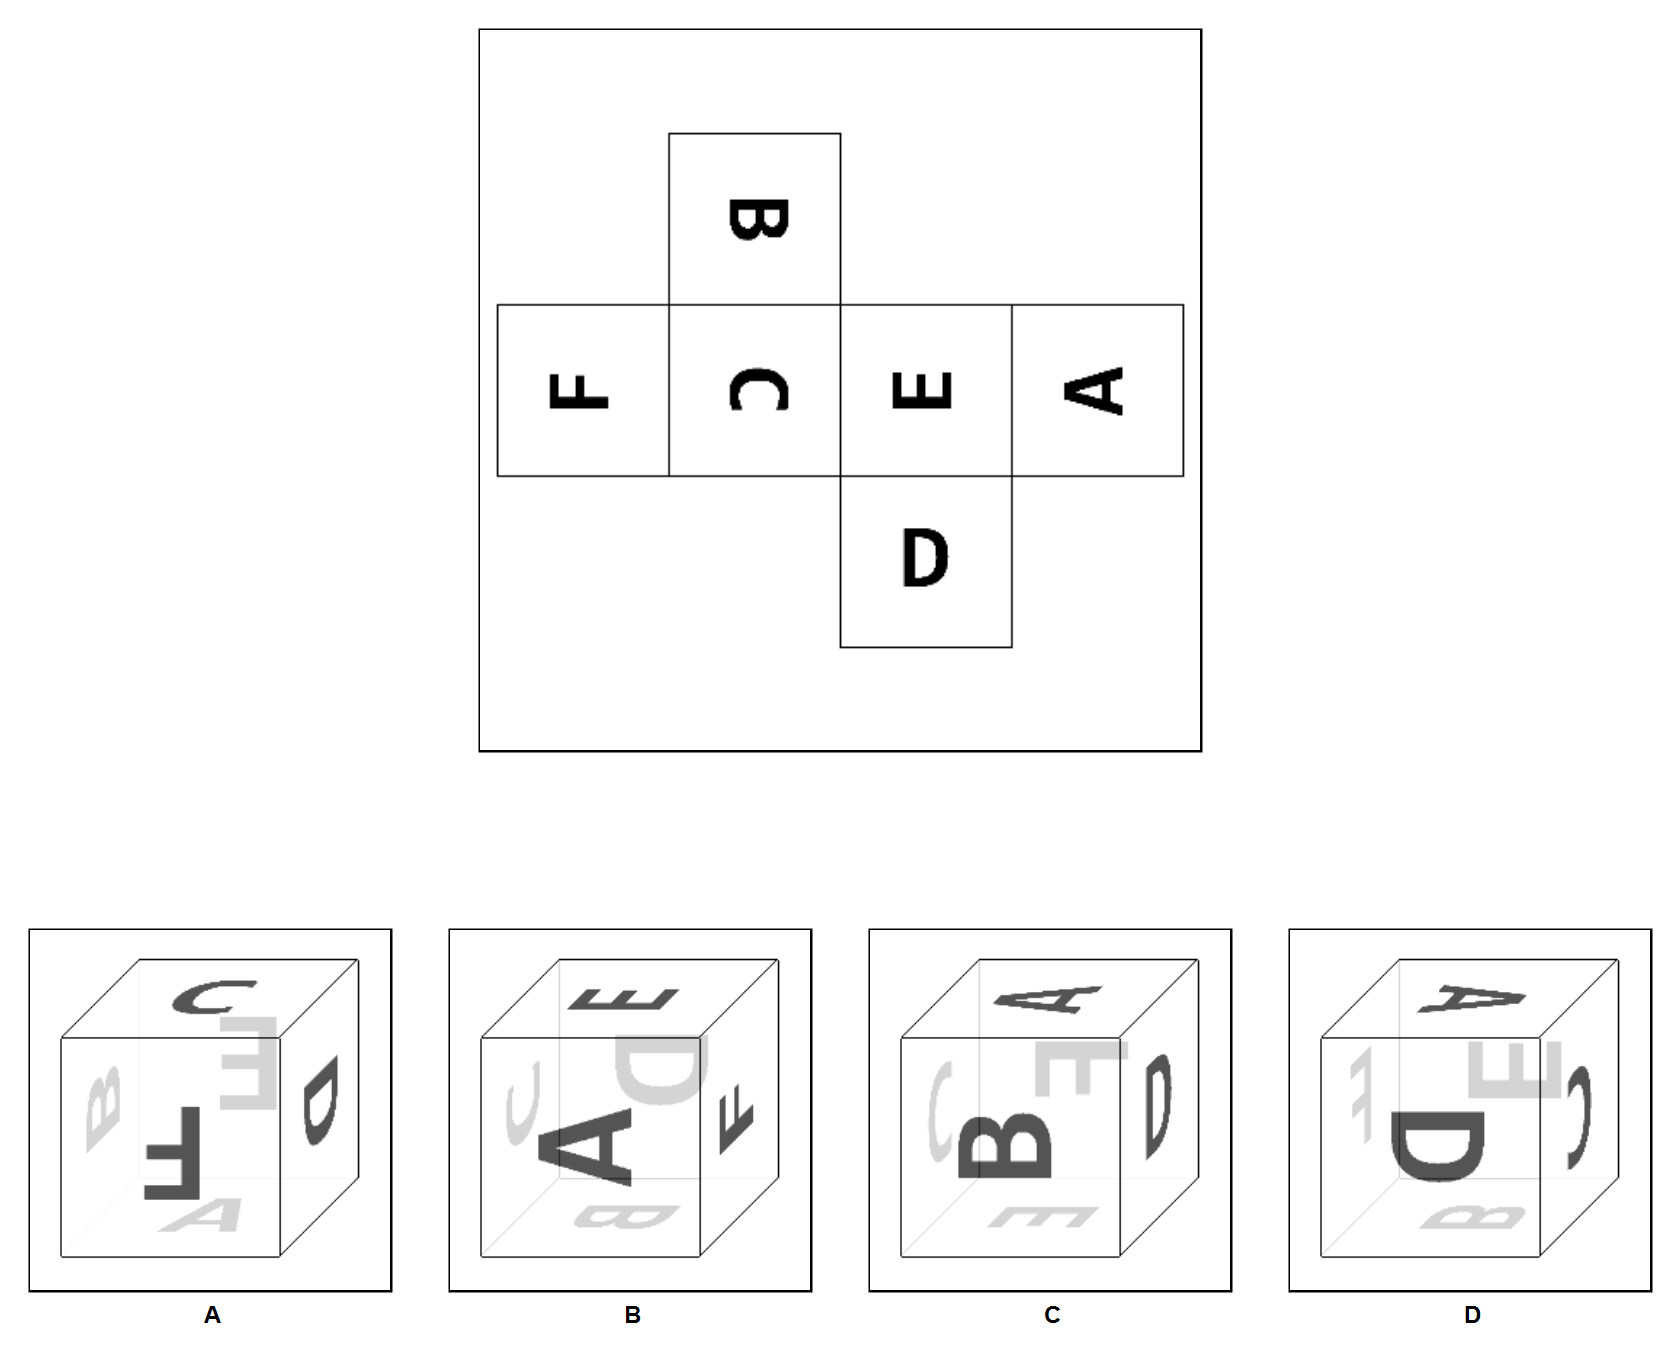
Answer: A